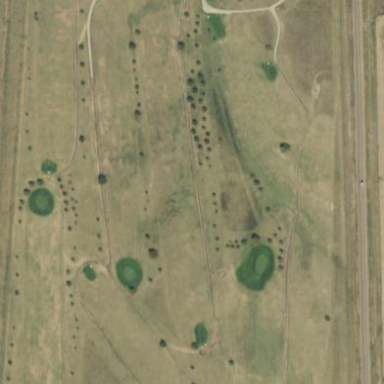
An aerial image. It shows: Leisure land designated as 9-hole golf course.